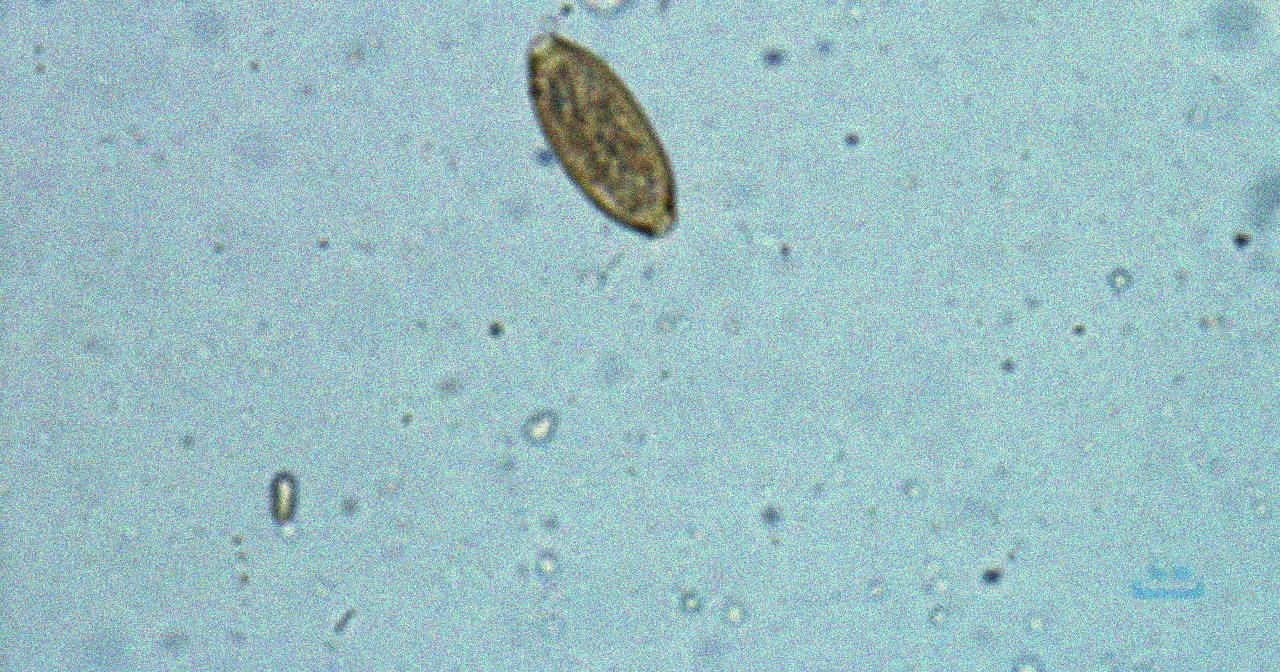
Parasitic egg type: Trichuris trichiura